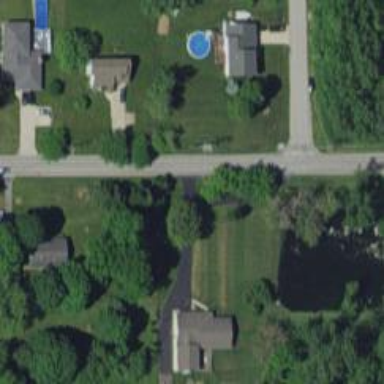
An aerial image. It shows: Driveway.